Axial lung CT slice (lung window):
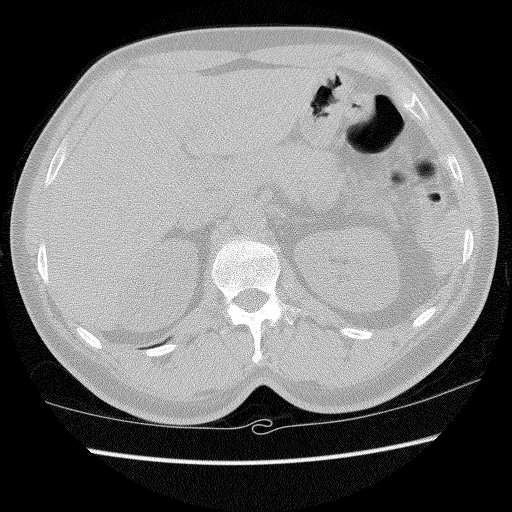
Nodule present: no